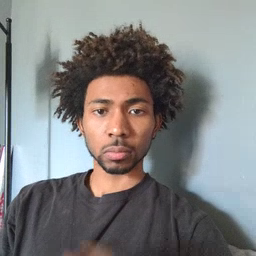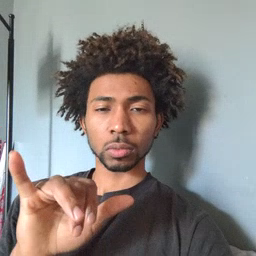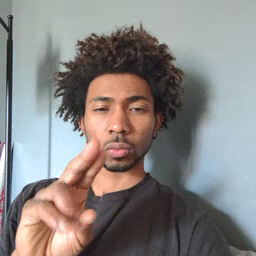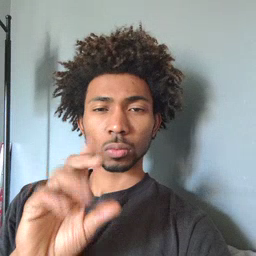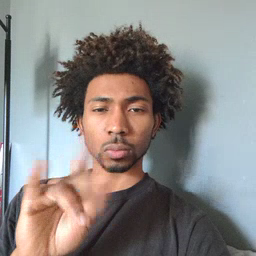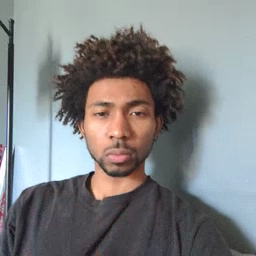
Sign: yucky